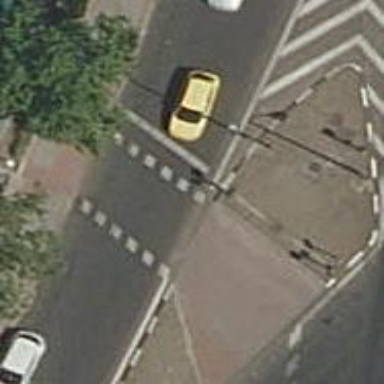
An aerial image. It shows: Road with traffic signals at crossing. The crossing is equipped with signals.